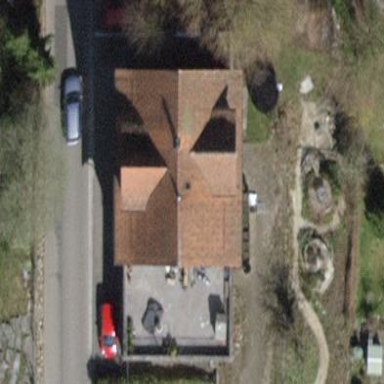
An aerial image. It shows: Gabled roof on building that houses apartments.